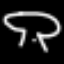
Label: mushroom